Interaction volume radius: 10 \u00c5
Interaction volume height: 10 \u00c5
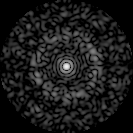
Disorder parameter: 0.7948